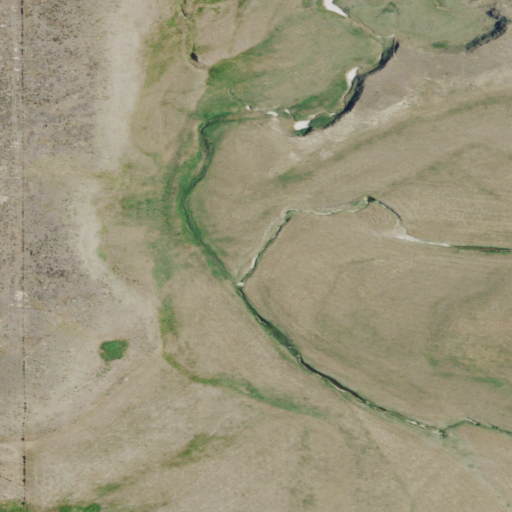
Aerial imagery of valley in Montana named Lucy Coulee containing grassland and shrub